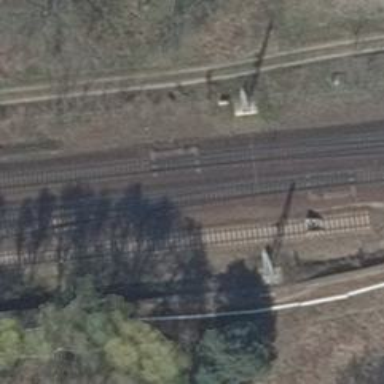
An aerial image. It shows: Railway switch.